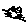
Label: cat